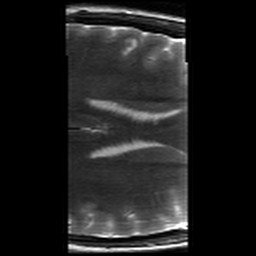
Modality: T2w
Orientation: axial
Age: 24
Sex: female
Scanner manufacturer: siemens
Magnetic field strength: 3 T
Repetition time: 8.02 s
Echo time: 0.08 s